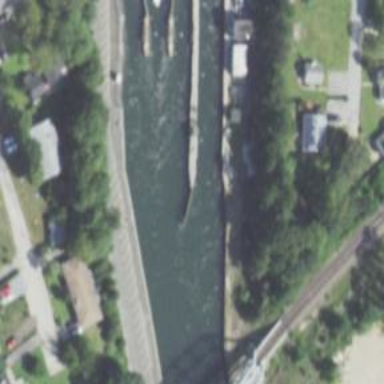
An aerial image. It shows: Lock gate on waterway.